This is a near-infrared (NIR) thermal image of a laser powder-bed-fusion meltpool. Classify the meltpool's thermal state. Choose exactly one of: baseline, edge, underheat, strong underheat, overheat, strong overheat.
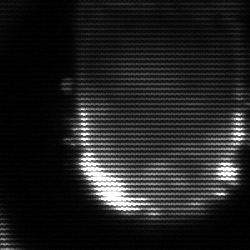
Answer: baseline